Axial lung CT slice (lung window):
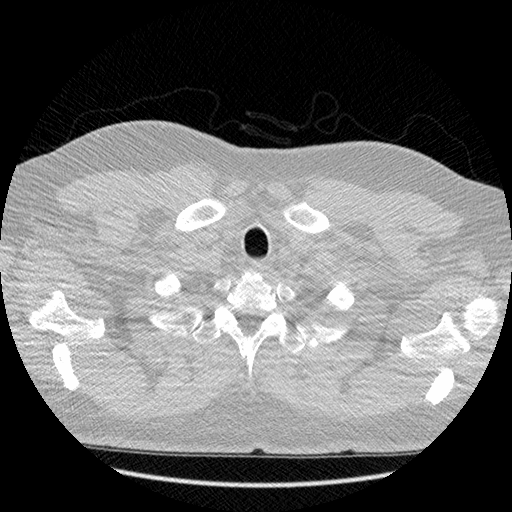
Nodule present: no